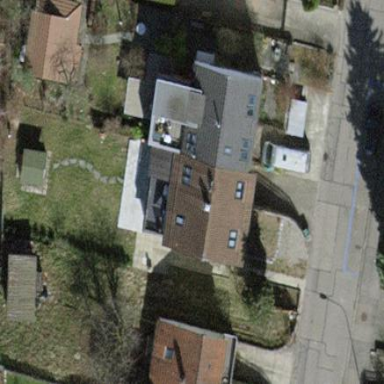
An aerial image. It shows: Semidetached house.